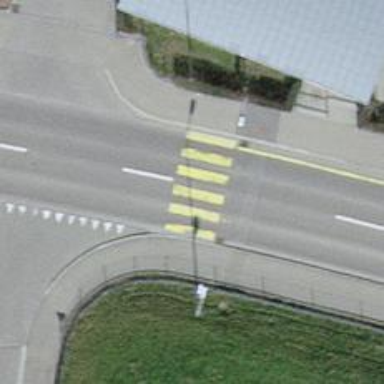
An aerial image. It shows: Marked crossing with zebra stripes on the road.